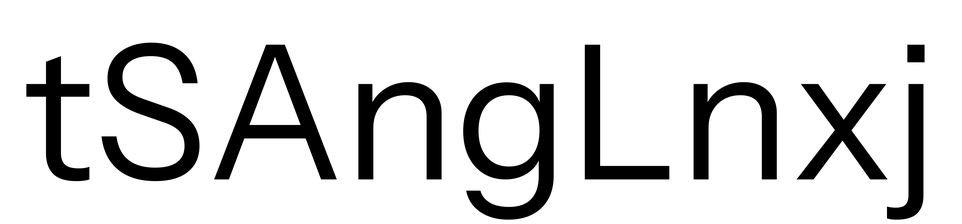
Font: InstrumentSans_Regular